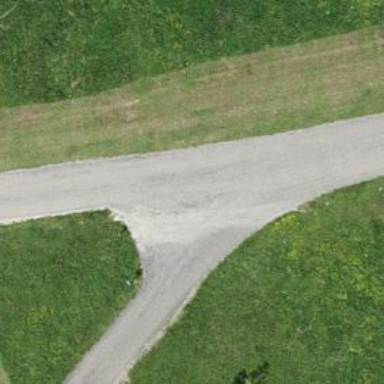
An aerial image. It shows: Well-maintained track road of grade 1.